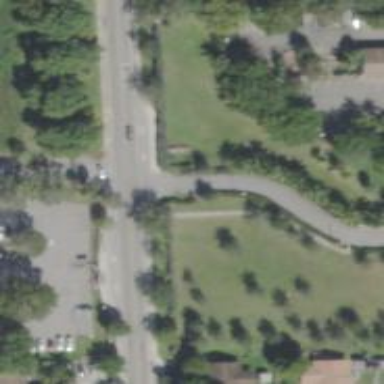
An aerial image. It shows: Unmarked crossing on footway.